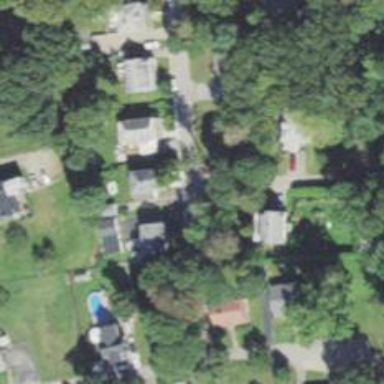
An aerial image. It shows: Residential driveway used as service road.